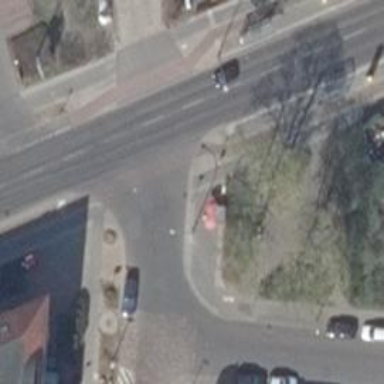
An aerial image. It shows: Unmarked road crossing.